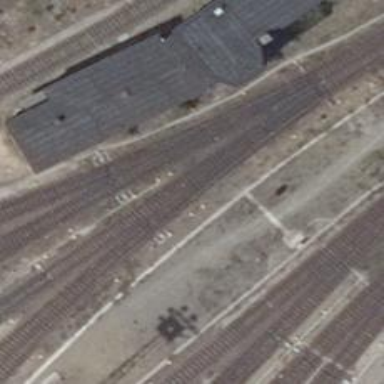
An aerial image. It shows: Railway yard with electrified contact lines.